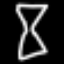
Label: hourglass